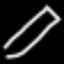
Label: pencil